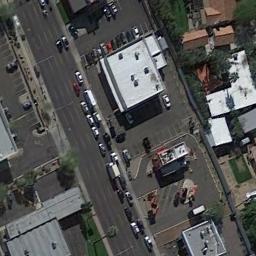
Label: freeway